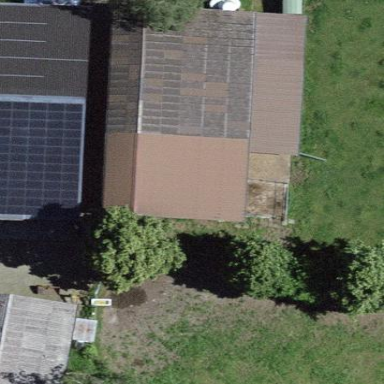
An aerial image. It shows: Shed.